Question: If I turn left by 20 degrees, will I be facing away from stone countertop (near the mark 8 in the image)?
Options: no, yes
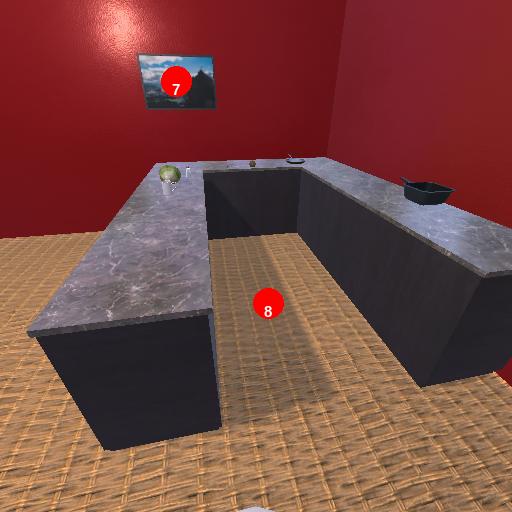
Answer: no